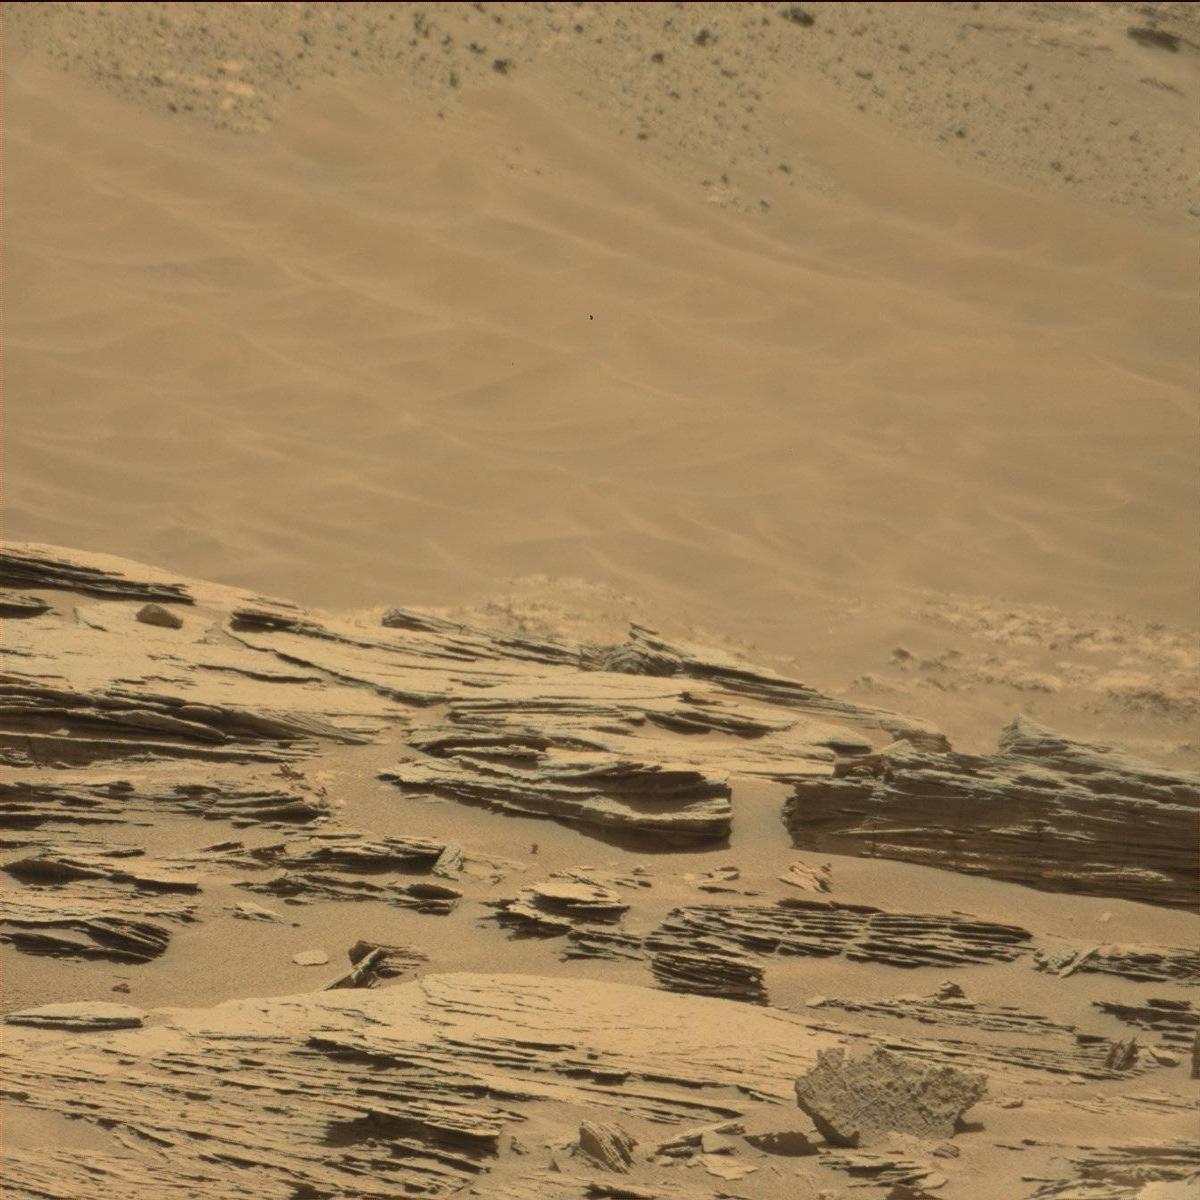
Terrain classes present: Bedrock, Sand / Soil